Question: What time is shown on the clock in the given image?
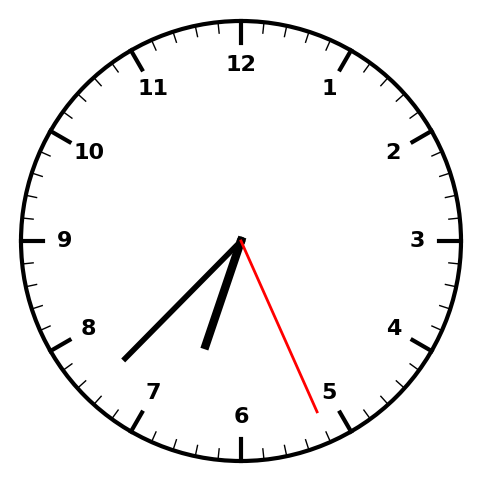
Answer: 06:37:26